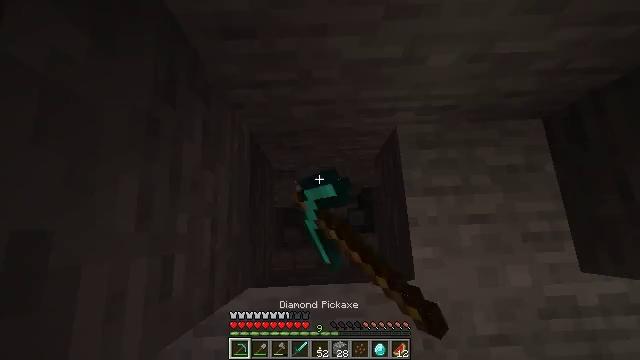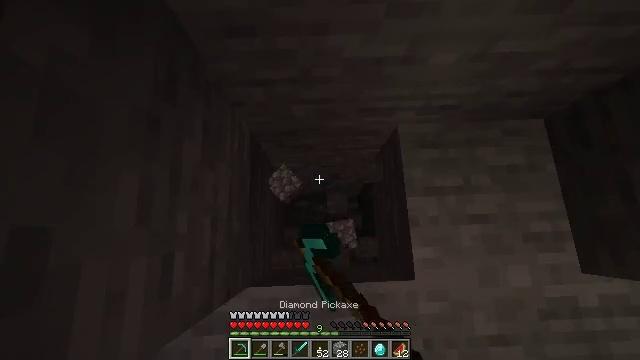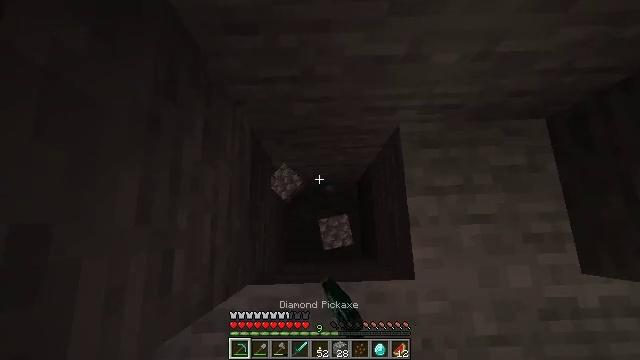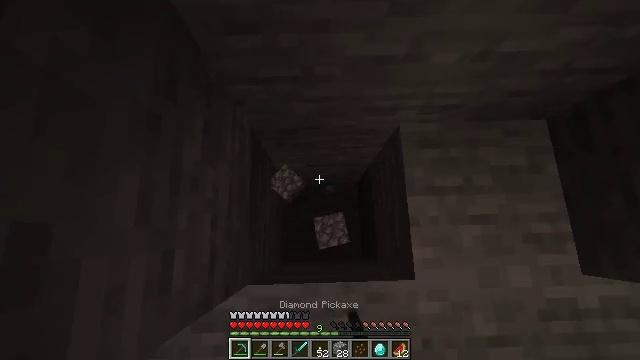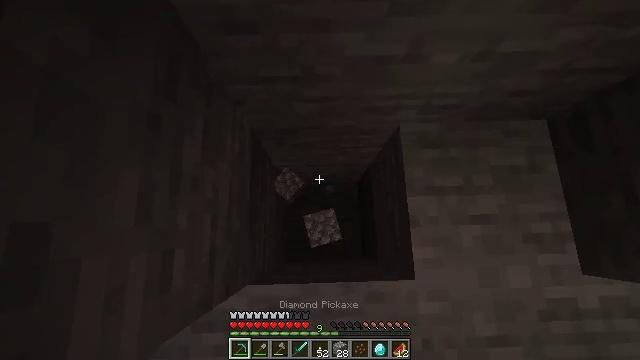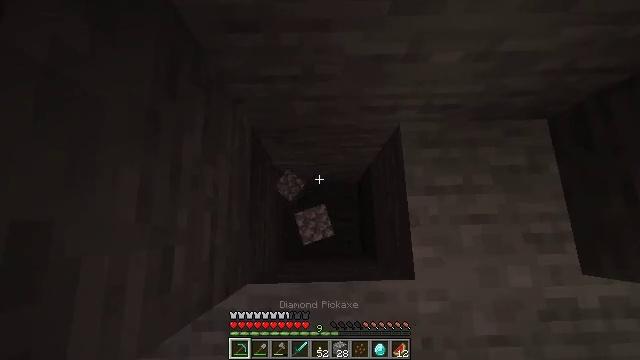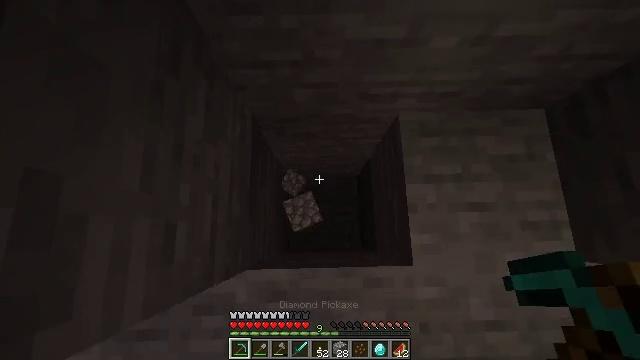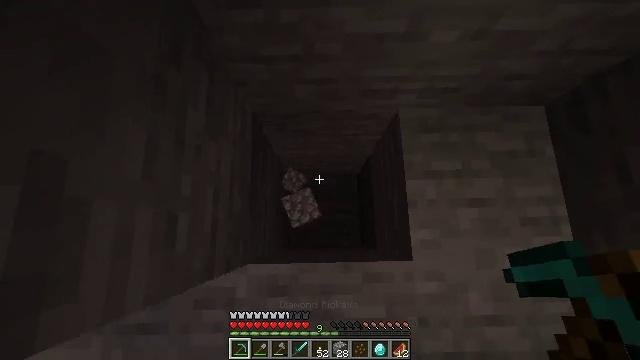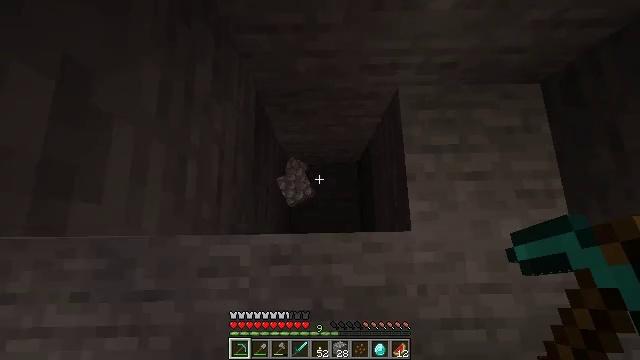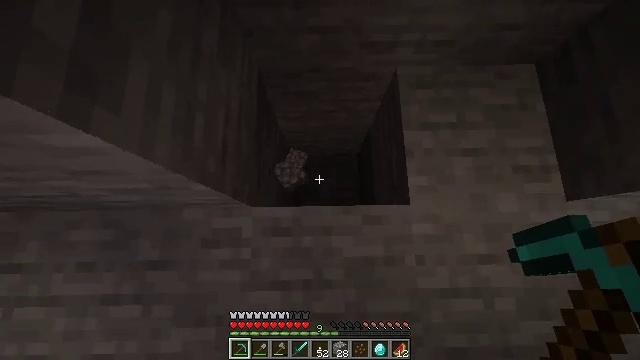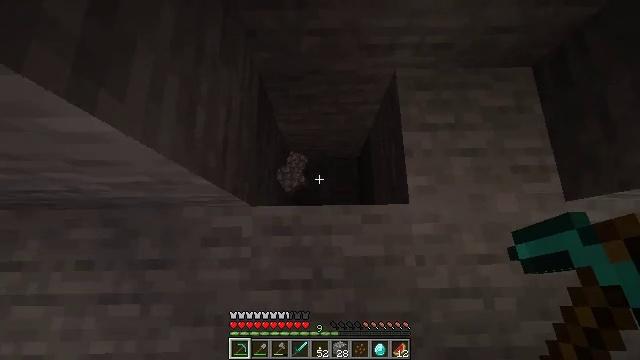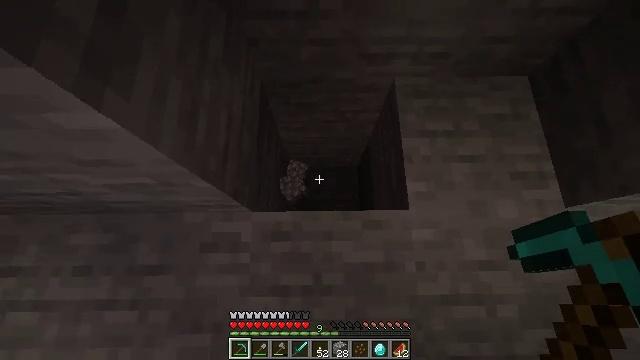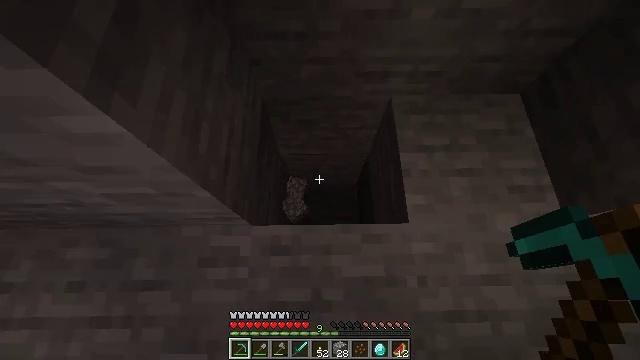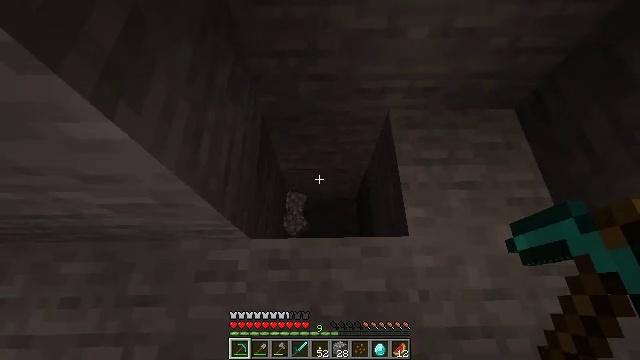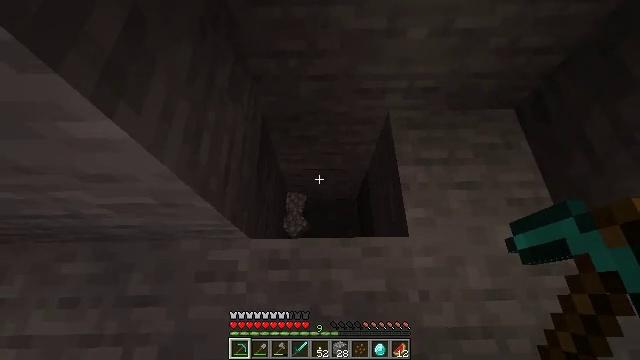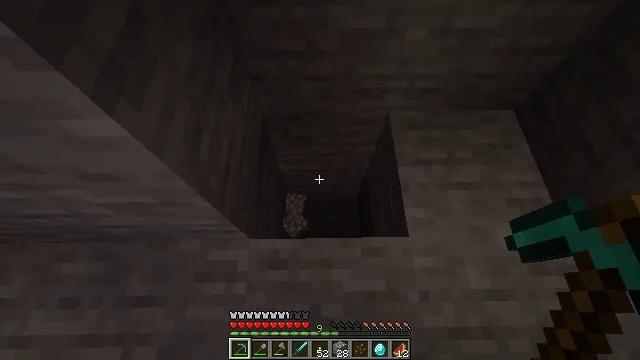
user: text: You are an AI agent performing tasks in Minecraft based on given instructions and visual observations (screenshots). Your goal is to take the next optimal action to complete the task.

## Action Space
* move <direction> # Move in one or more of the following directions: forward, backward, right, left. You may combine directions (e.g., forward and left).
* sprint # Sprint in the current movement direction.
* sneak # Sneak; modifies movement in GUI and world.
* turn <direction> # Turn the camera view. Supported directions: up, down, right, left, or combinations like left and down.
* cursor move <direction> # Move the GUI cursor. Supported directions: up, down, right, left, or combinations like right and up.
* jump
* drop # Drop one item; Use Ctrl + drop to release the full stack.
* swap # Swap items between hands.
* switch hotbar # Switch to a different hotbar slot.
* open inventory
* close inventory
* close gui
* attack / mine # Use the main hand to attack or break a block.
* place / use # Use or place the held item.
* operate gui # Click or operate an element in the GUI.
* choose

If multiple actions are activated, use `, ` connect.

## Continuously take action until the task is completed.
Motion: motion action
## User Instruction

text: Remove gravel from the inventory.
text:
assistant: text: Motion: no_op
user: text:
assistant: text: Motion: no_op
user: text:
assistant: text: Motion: no_op
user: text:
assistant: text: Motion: no_op
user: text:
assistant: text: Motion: no_op
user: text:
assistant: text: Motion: move back
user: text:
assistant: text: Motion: move back
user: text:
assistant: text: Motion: move back
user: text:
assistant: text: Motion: no_op
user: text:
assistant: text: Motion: turn up
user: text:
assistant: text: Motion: turn up
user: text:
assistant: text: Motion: turn up
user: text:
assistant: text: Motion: turn up
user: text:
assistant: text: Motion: no_op
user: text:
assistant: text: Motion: no_op
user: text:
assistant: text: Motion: move forward
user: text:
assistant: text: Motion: move forward
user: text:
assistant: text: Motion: turn down
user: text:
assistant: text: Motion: turn left and down
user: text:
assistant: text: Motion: turn left and down
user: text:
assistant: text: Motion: no_op
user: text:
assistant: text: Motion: turn left
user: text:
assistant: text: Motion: no_op
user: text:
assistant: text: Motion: open inventory
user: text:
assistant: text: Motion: open inventory
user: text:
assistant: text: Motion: cursor move up, open inventory
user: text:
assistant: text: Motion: open inventory
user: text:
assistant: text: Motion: no_op
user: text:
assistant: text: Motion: no_op
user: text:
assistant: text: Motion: cursor move right